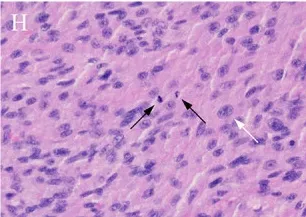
Histopathological features of the tumor. (H) Tumor cells with multiple mitoses (2/10 HPF) (black arrows) and pleomorphism (white arrow) (H&E stain, x 400).
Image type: pathology (h&e)